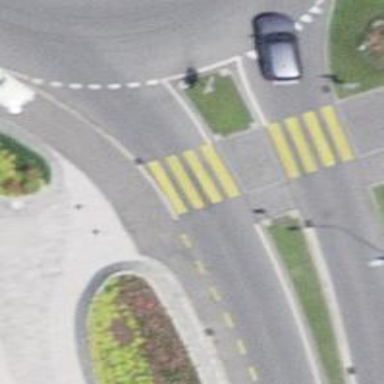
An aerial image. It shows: Marked zebra crossing with pedestrian island.